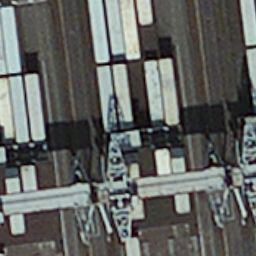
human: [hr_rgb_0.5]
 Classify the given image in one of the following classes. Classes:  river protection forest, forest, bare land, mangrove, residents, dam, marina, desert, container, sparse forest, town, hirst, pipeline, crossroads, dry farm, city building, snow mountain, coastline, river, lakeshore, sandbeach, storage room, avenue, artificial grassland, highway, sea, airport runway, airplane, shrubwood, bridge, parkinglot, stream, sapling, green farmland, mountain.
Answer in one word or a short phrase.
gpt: container